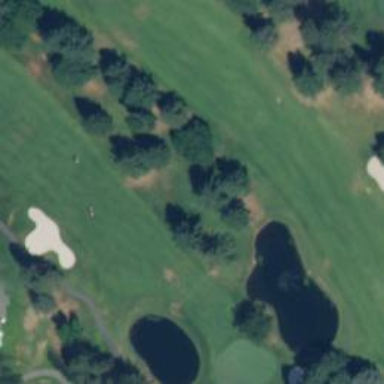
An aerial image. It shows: Golf hole.